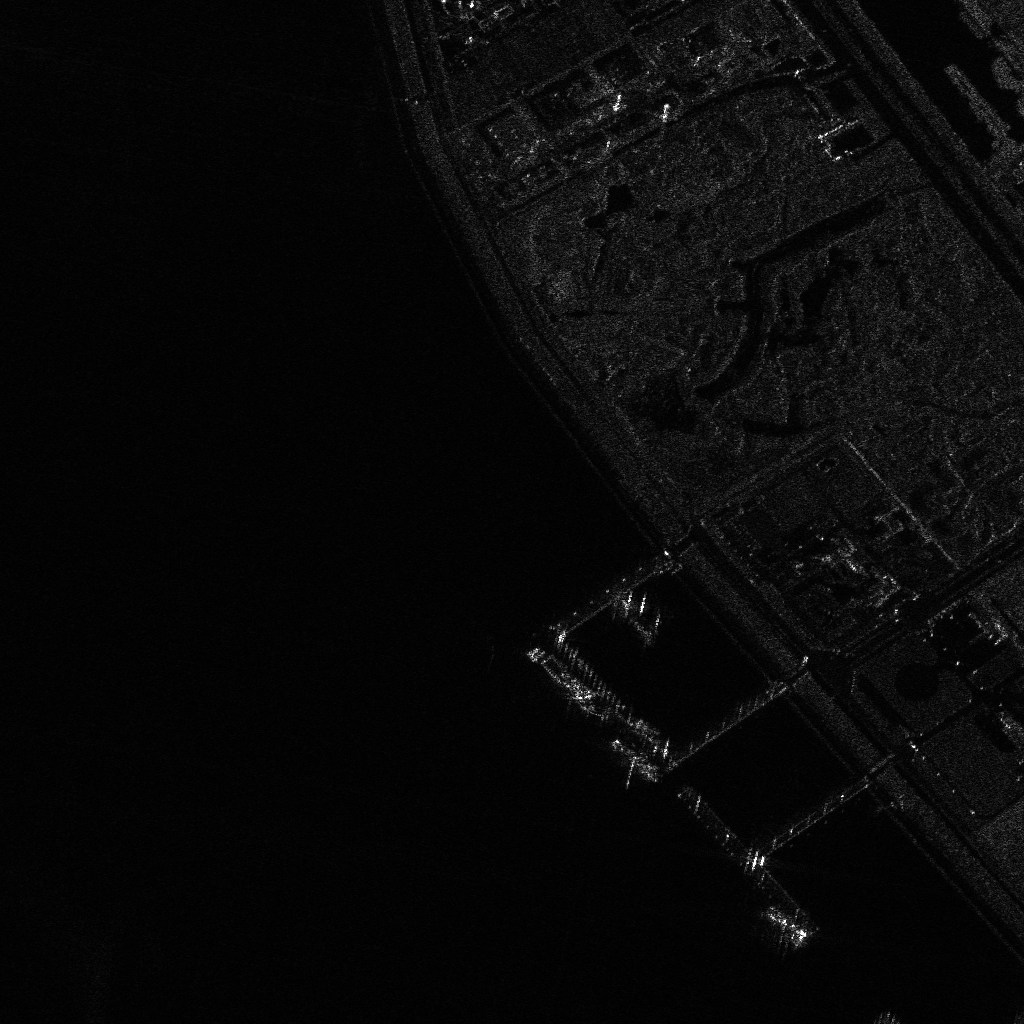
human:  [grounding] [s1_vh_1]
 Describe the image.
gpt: In the satellite image, there is  <ref>1 medium container </ref> <box>[[73, 89, 78, 91, 45]]</box> located at bottom right,  <ref>1 large container </ref> <box>[[50, 65, 59, 67, 45]]</box> located at center,  <ref>1 medium container </ref> <box>[[58, 73, 65, 75, 44]]</box> located at bottom.